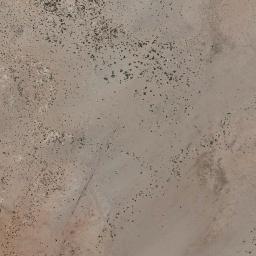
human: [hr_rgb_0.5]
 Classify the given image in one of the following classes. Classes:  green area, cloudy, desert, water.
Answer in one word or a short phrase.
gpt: desert